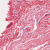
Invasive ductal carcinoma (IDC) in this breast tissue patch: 0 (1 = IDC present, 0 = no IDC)